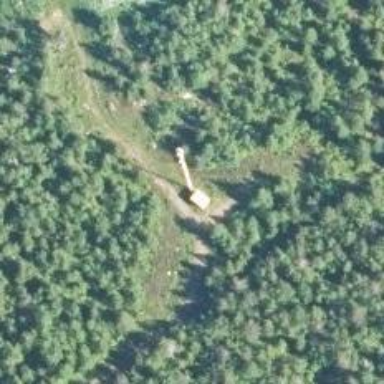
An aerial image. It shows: Man-made mast used for communication purposes.